Question: I have my models setup like so
'''
class Gallery < ActiveRecord::Base
belongs_to :category
has_many :gallery_images, dependent: :destroy
accepts_nested_attributes_for :gallery_images, allow_destroy: true
end
class GalleryImage < ActiveRecord::Base
belongs_to :gallery
belongs_to :gallery_category
end
class GalleryCategory < ActiveRecord::Base
has_many :gallery_images
end
'''
To access my gallery images within my show action (as there are multiple images) I am doing this
'''
<% for image in @gallery.gallery_images %>
<li><%= image_tag(image.photo.url(:gallery_flexslider)) %>
<p class="flex-caption"></p>
</li>
<% end %>
'''
Which will display each image, but for each of those images I want to add the corresponding gallery Category within my
'''
<p class="flex-caption"></p>
'''
I can't seem to figure out how to get the gallery_category to match the instance of the gallery_image.
I have tried
'''
<% @gallery.gallery_images.each do |image| %>
<li><%= image_tag(image.photo.url(:gallery_flexslider)) %>
<p class="flex-caption"><%= image.gallery_category.name %></p>
</li>
<% end %>
'''
but that doesn't correspond to the correct gallery category that is assigned to the image.
I have also tried:
'''
<% @gallery.gallery_images.each do |image| %>
<li>
<%= image_tag(image.photo.url(:gallery_flexslider)) %>
<% image.gallery_categories.each do |c| %>
<p class="flex-caption"><%= c.name %></p>
<% end %>
</li>
<% end %>
'''
but that results in an error.
## Edit
So it seems the logic in place is working but my images are being duplicated, in this example there are actually only two images uploaded but I am rendering 4:

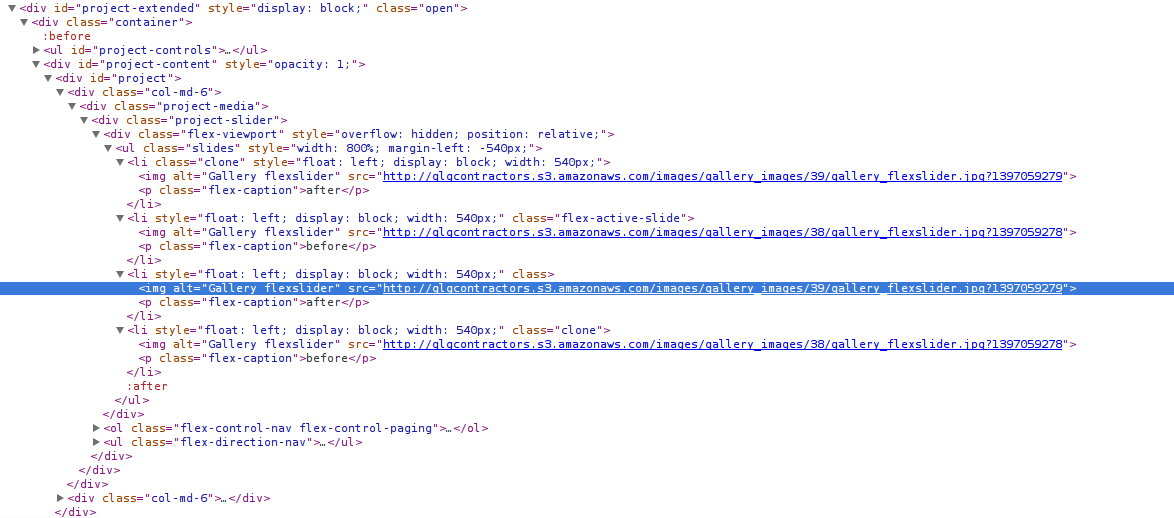
Answer: From our discussion, this is how it should work:
'''
#app/models/image.rb
Class Image < ActiveRecord::Base
has_many :gallery_images
has_many :galleries, through: :gallery_images
has_one :category, through: :gallery_images #-> I think
end
#app/models/gallery.rb
Class Gallery < ActiveRecord::Base
has_many :gallery_images
has_many :images, through: :gallery_images
end
#app/models/gallery_category.rb
Class GalleryImage < ActiveRecord::Base
belongs_to :gallery
belongs_to :image
belongs_to :category
end
#app/models/gallery_category.rb
Class GalleryCategory < ActiveRecord::Base
belongs_to :gallery
has_many :gallery_images
end
'''
Schemas:
'''
images
id | image_info | created_at | updated_at
galleries
id | name | created_at | updated_at
gallery_images
image_id | gallery_id | category_id
gallery_categories
id | gallery_id | name | created_at | updated_at
'''
This might not work out of the box
---
If you're looking for something simple, you should also consider just adding a 'type' attribute to your 'GalleryImages' -
'''
gallery_images
id | gallery_id | image_id | type | created_at | updated_at
'''